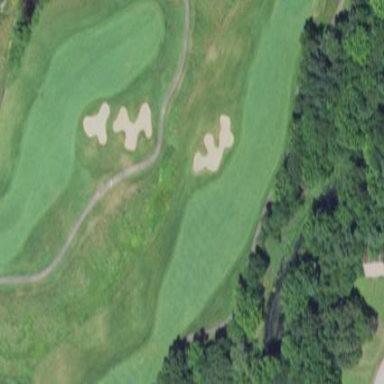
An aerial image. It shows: Grassy area designated as golf fairway.